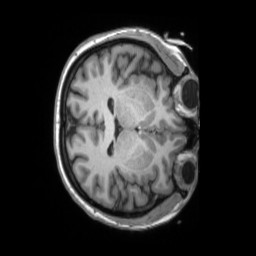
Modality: T1w
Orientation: axial
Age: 27
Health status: ill
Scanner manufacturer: siemens
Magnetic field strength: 3 T
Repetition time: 2.2 s
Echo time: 0.00157 s